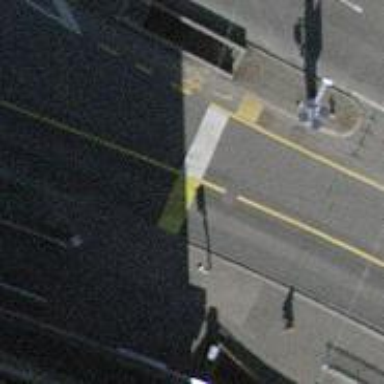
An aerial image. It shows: Road with traffic signals.